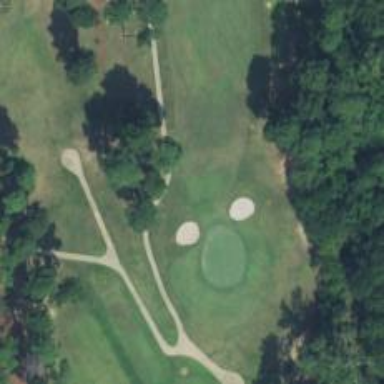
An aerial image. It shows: Path for golf carts.